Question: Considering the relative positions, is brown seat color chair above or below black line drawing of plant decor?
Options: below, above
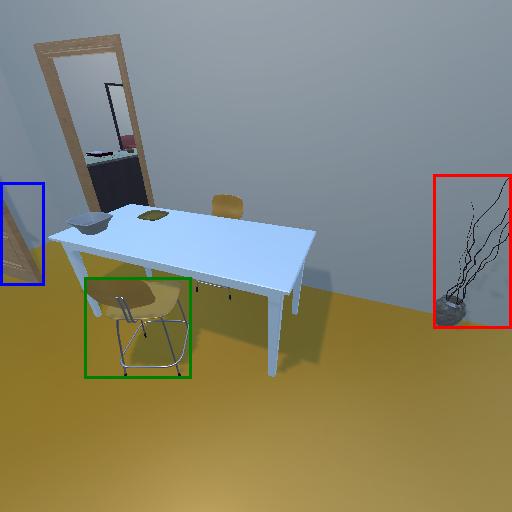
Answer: below